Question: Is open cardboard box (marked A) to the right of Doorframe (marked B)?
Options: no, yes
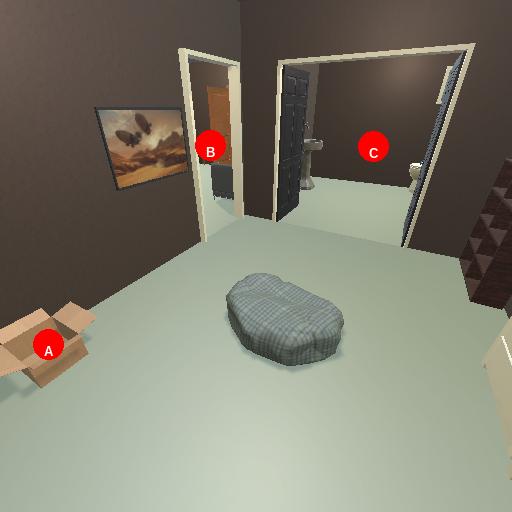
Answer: no